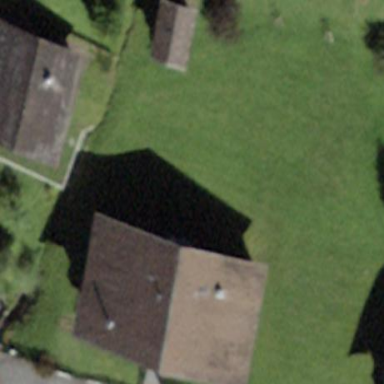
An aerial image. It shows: Residential building.